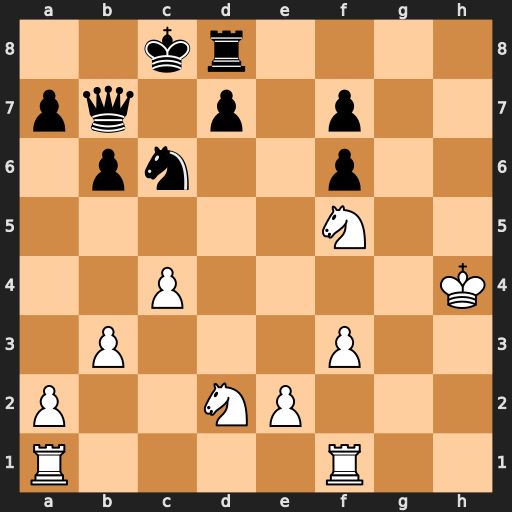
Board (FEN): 2kr4/pq1p1p2/1pn2p2/5N2/2P4K/1P3P2/P2NP3/R4R2
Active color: w
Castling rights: -
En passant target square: -
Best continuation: Nd6+ Kb8 Nxb7